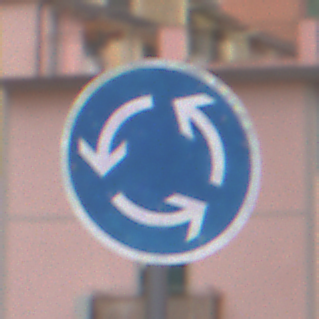
Verkehrszeichen: Kreisverkehr
Umgebung: Outdoor, Urban
Tageszeit: Midday
Wetter: Overcast
Licht: Natural
Jahreszeit: NotSpecified
Kontrast: LowContrast